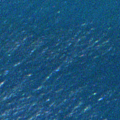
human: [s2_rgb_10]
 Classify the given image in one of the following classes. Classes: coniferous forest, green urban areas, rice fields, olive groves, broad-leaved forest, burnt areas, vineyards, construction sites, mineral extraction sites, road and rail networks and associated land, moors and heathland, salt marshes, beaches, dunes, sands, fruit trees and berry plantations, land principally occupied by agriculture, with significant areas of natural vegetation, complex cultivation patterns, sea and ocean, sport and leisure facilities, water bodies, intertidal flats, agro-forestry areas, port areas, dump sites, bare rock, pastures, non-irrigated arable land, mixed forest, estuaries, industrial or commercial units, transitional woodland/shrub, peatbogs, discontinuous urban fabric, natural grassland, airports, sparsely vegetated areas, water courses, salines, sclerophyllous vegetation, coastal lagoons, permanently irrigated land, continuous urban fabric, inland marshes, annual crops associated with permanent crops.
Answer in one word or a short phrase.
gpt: sea and ocean